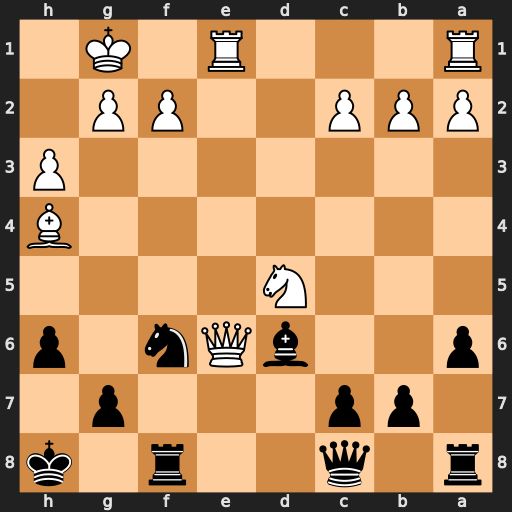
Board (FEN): r1q2r1k/1pp3p1/p2bQn1p/3N4/7B/7P/PPP2PP1/R3R1K1
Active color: b
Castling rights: -
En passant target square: -
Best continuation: Qxe6 Rxe6 Nxd5